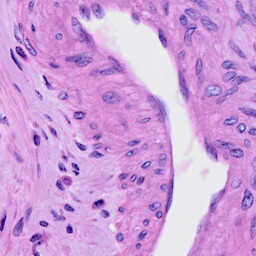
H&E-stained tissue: Cervix